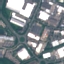
Land use / land cover: Industrial